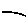
Label: line